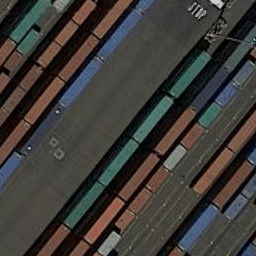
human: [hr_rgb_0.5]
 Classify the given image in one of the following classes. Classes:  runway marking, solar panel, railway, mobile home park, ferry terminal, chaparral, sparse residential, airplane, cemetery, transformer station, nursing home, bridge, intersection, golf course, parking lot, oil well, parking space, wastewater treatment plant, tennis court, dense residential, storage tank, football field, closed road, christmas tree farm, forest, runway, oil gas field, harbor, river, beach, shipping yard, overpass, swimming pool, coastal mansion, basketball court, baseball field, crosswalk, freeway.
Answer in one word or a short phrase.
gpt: shipping yard